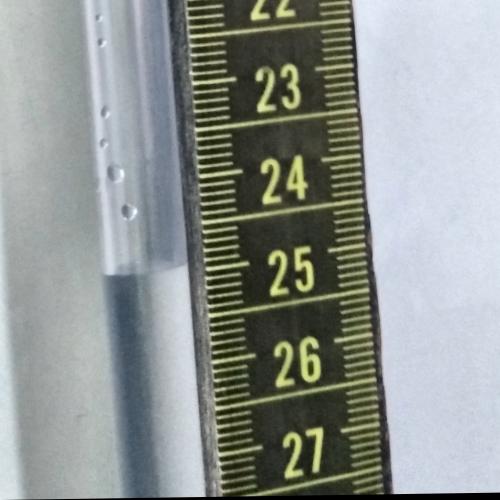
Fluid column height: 24.9 cm